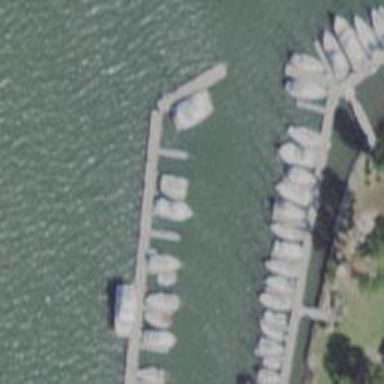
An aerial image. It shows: Marina on leisure land.